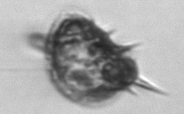
Label: Amylax